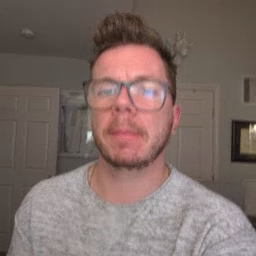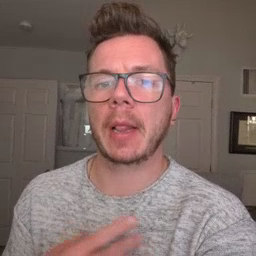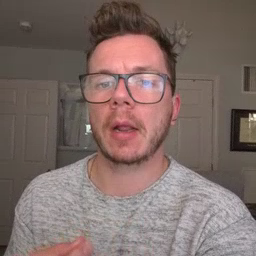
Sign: like